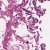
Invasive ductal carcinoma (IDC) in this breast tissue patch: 0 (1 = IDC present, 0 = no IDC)